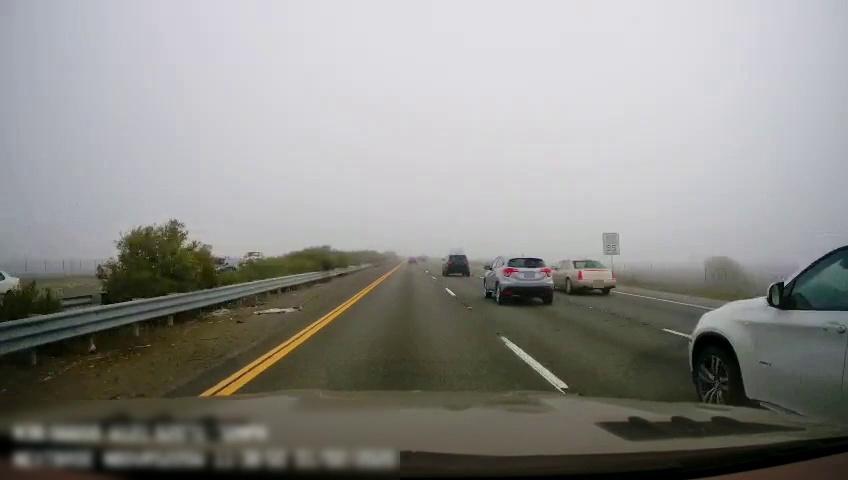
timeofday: Day
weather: Cloudy
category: Drivable Space
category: Drivable Space
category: Vehicles | Car
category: Vehicles | Truck
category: Vehicles | Car
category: Vehicles | Car
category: Vehicles | SUV
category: Vehicles | SUV
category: Vehicles | SUV
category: Lanes | Current Lane
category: Lanes | Current Lane
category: Lanes | Alternate Lane
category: Lanes | Alternate Lane
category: Lanes | Alternate Lane
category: Traffic | Signs
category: Traffic | Signs